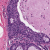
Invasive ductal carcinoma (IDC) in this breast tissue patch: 0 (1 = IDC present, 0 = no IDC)